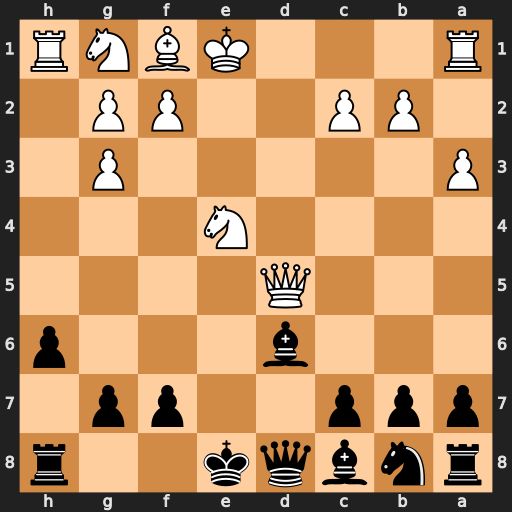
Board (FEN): rnbqk2r/ppp2pp1/3b3p/3Q4/4N3/P5P1/1PP2PP1/R3KBNR
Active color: b
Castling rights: KQkq
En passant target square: -
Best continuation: Bb4+ axb4 Qxd5